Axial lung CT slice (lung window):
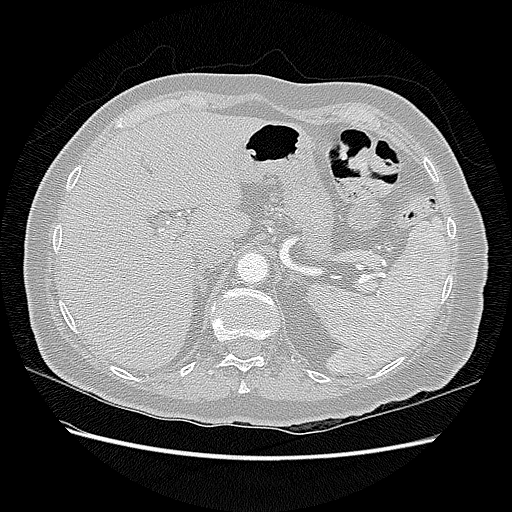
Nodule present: no